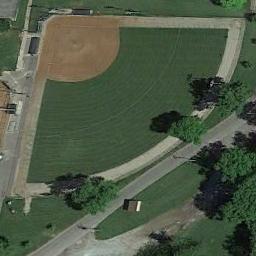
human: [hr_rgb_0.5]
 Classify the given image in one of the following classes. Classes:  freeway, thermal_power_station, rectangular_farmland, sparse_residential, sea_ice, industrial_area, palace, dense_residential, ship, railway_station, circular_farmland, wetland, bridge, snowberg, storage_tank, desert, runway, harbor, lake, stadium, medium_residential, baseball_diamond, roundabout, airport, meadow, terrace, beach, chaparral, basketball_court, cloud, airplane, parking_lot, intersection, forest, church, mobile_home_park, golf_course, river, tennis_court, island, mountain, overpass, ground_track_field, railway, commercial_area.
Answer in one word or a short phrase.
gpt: baseball_diamond